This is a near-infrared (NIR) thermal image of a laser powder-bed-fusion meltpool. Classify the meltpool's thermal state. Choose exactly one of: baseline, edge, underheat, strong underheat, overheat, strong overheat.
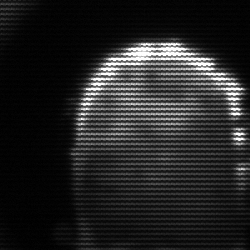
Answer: baseline